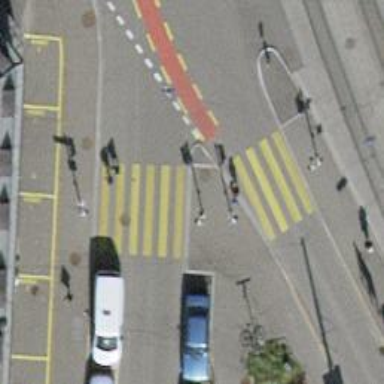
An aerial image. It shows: Kerb barrier.